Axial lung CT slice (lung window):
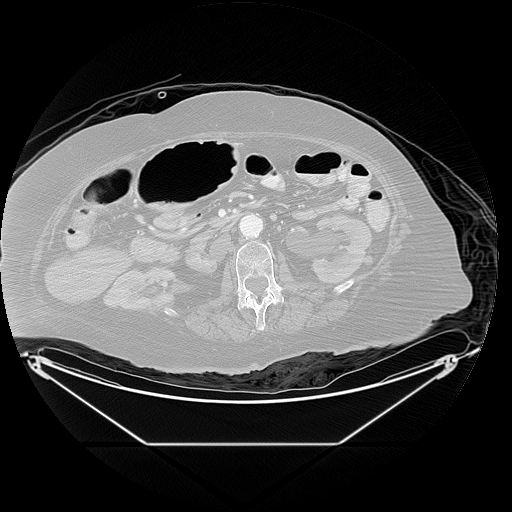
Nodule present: no